Question: I am plotting to different datasets into one graph with pylab.plot(), which works great. But one dataset has values between 0% an 25% and the other has values between 75% and 100%. I want to skip 30% to 70% on the y-axis to save some space. Do you have any suggestions how this might be work with pyplot?
EDIT:
For clearness I added the following graphic. I want to skip 30% to 60% on the y axis, so that the red line and the green line come closer together.

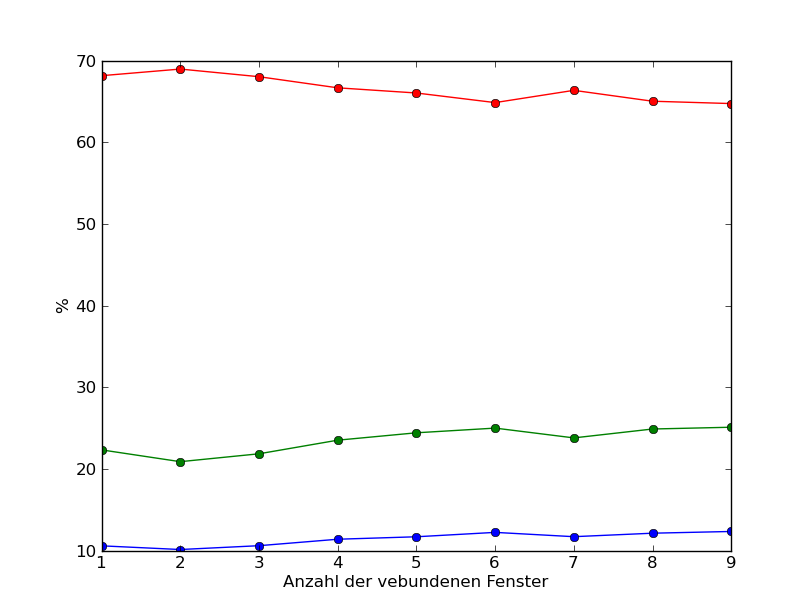
Answer: The solution is based on Space_C0wb0ys post.
'''
fig = pylab.figure()
ax = fig.add_subplot(111)
ax.plot( range(1,10), camean - 25, 'ro-' )
ax.plot( range(1,10), oemean , 'go-' )
ax.plot( range(1,10), hlmean , 'bo-' )
ax.set_yticks(range(5, 60, 5))
ax.set_yticklabels(["5","10","15","20","25","30","...","65","70","75"])
ax.legend(('ClassificationAccuracy','One-Error','HammingLoss'),loc='upper right')
pylab.show()
'''
This code creates the following graphic.